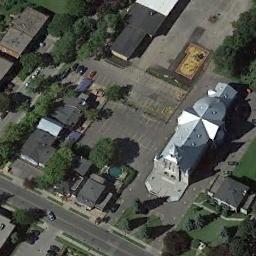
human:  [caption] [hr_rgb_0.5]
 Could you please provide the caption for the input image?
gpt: There is a church on the open place next to some trees and buildings .

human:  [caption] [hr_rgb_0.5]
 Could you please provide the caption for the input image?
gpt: The church with a cross-shaped roof is surrounded by other buildings .

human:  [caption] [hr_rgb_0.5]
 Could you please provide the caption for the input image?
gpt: A white-roofed church with a tower on the roof, Surrounded by trees, Buildings and vehicles .

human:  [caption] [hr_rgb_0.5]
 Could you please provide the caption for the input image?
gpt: This is a church with a space in the middle .

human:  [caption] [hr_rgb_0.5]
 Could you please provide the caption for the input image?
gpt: There are lots of buildings near the church .